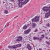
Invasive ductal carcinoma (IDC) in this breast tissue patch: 0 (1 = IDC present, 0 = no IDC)